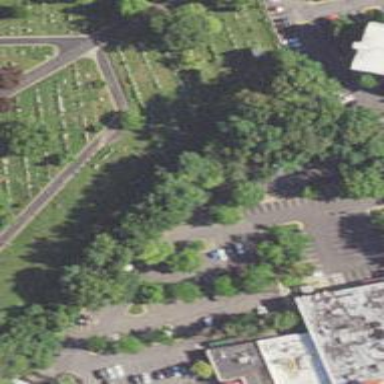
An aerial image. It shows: Sector in the cemetery.